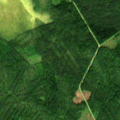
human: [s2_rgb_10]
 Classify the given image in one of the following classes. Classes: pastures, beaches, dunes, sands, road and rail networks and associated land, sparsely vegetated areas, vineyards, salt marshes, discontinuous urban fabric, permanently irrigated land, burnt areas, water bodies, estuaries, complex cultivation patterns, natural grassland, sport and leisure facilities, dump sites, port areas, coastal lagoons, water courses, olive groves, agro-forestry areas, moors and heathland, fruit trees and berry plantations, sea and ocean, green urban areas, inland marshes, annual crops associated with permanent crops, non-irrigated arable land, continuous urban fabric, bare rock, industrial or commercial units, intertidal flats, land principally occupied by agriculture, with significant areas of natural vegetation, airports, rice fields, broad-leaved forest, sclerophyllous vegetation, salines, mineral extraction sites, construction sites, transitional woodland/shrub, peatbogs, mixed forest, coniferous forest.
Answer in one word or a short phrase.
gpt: coniferous forest, mixed forest, transitional woodland/shrub, peatbogs